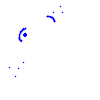
Particle: proton